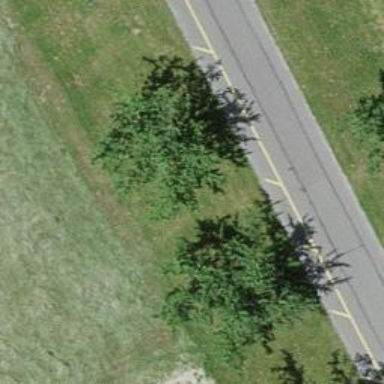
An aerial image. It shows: Avenue lined with broadleaved deciduous trees.